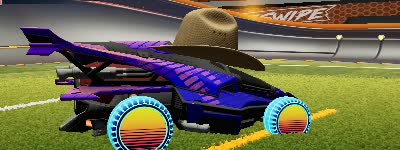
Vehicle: aftershock